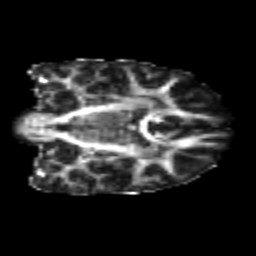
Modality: FA
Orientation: coronal
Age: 20
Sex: female
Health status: healthy
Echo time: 0.074 s